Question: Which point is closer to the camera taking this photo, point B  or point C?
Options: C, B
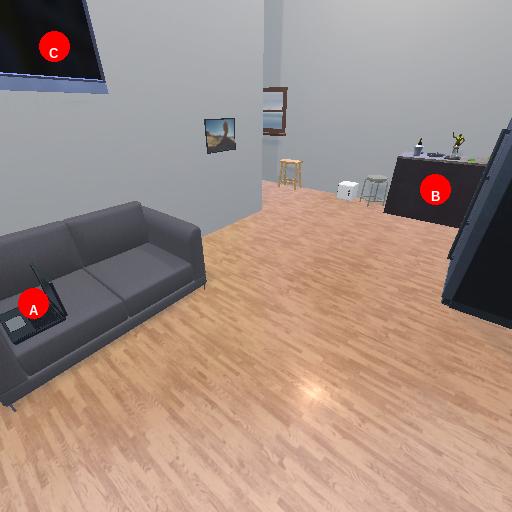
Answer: C